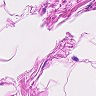
Metastatic tissue present: no